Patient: sex M, age 30
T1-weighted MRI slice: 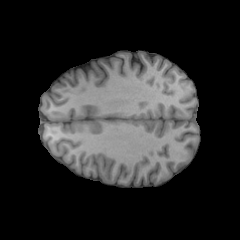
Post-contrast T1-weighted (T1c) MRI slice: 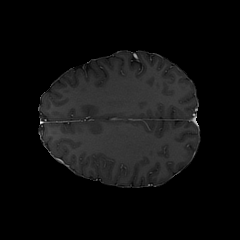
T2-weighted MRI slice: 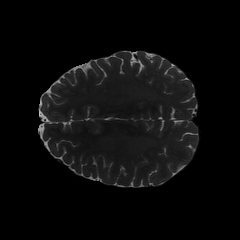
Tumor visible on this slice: no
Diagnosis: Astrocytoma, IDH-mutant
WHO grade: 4